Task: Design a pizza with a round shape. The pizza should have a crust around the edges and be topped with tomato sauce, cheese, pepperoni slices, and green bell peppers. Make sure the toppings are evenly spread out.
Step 537:
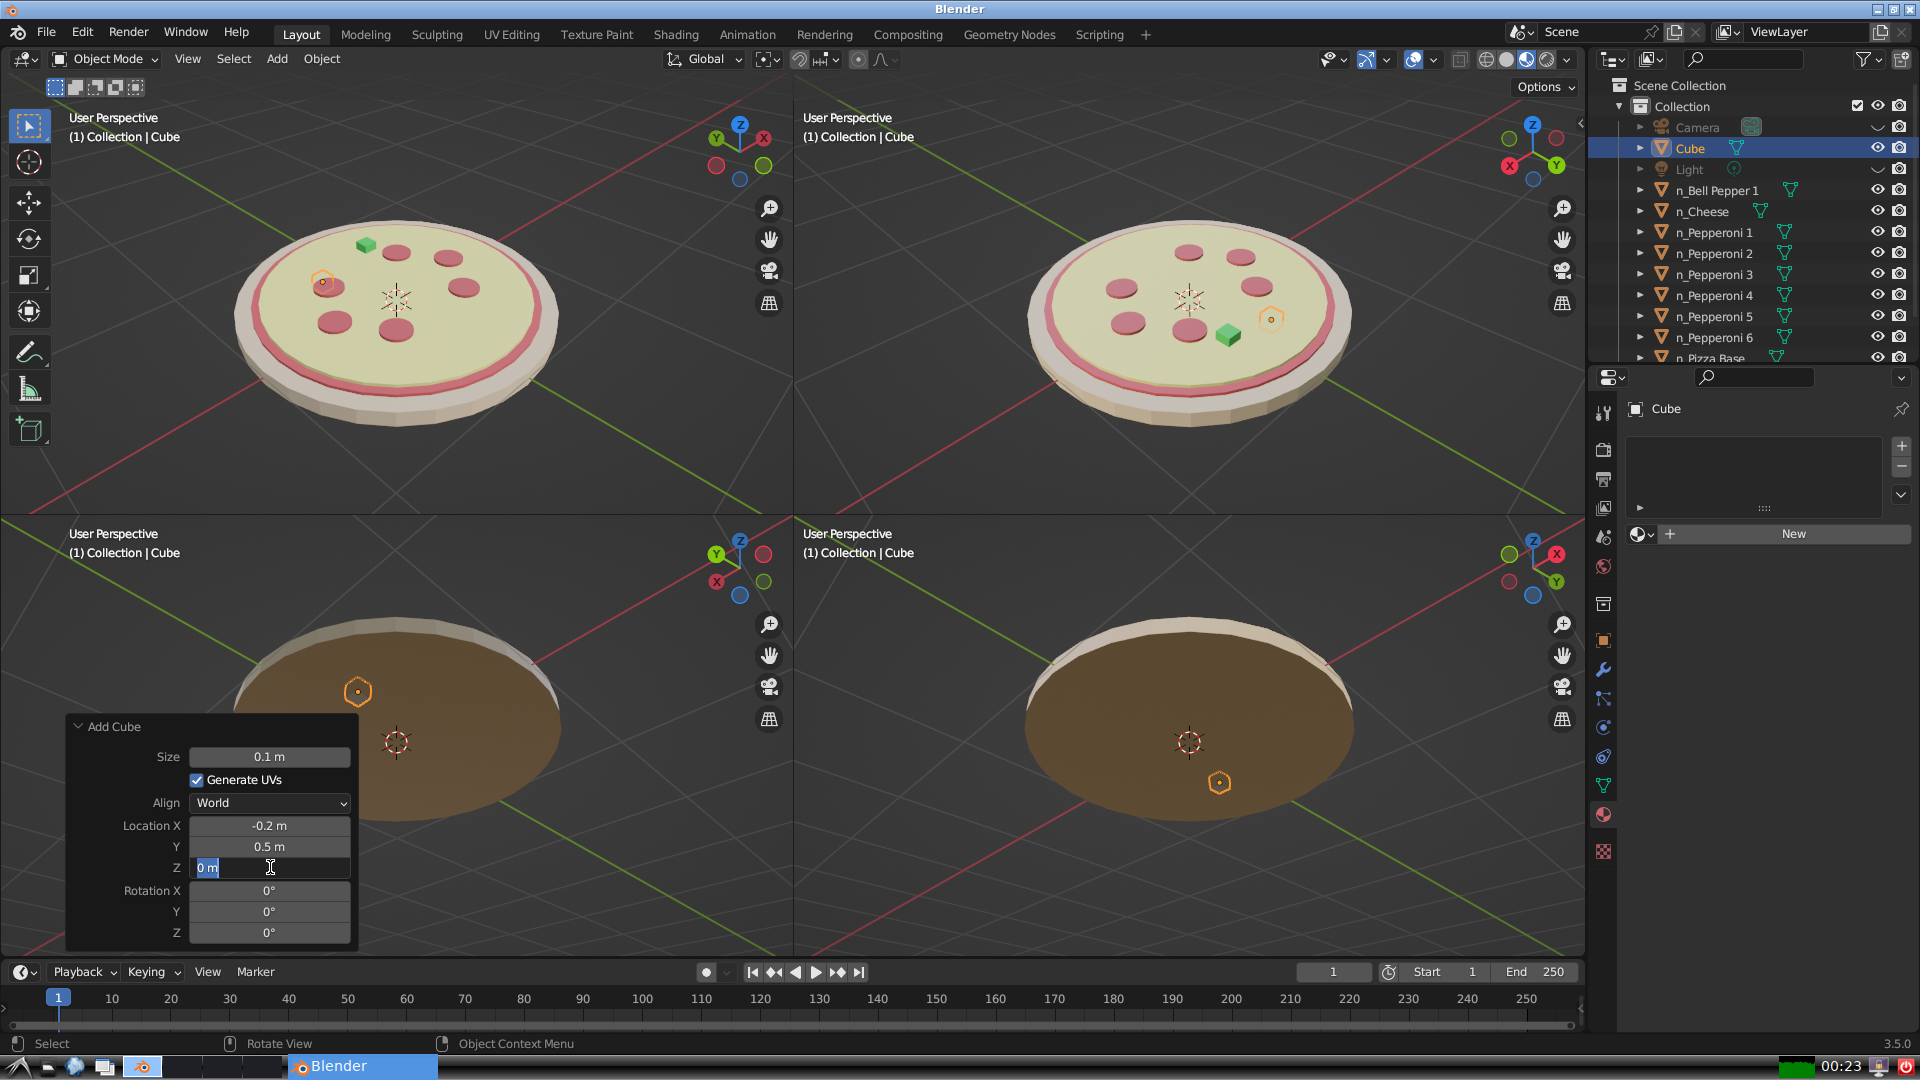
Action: input_text: 0.1